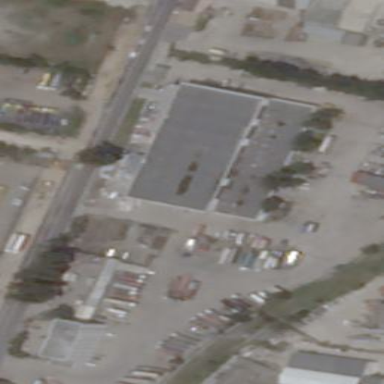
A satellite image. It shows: Building that houses car repair shop.